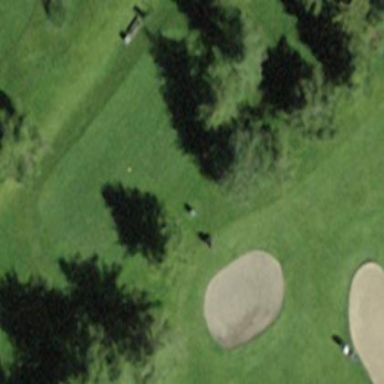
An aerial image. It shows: Grassy area designated as golf tee.